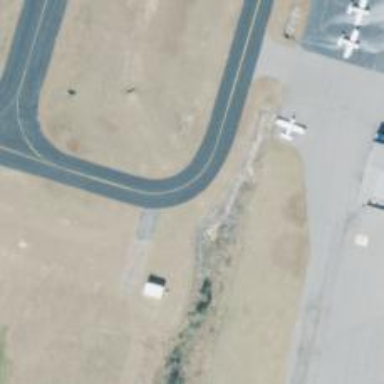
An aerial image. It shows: Image of taxiway at airport.